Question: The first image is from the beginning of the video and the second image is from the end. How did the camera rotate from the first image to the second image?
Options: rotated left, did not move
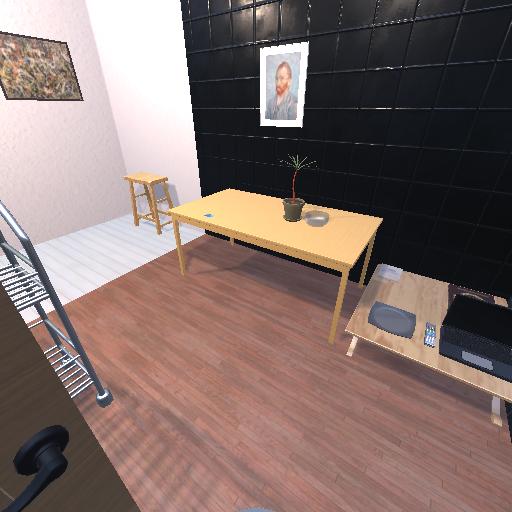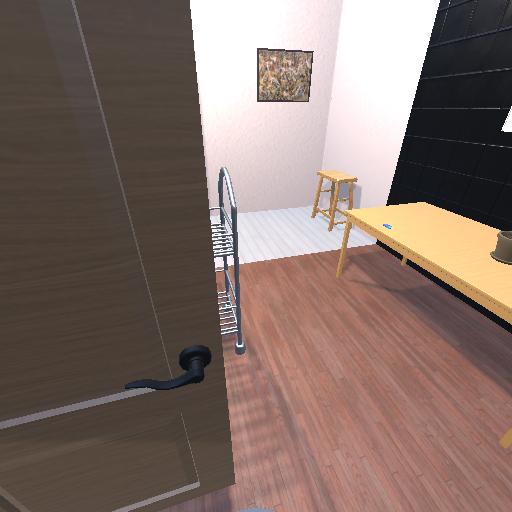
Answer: rotated left